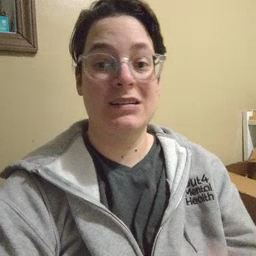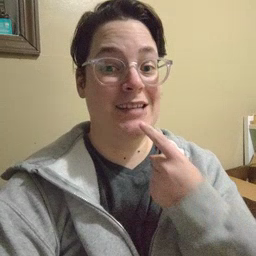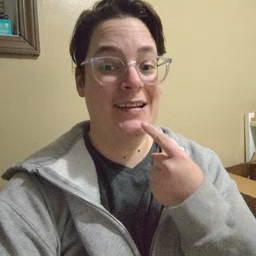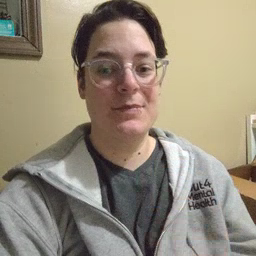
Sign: say